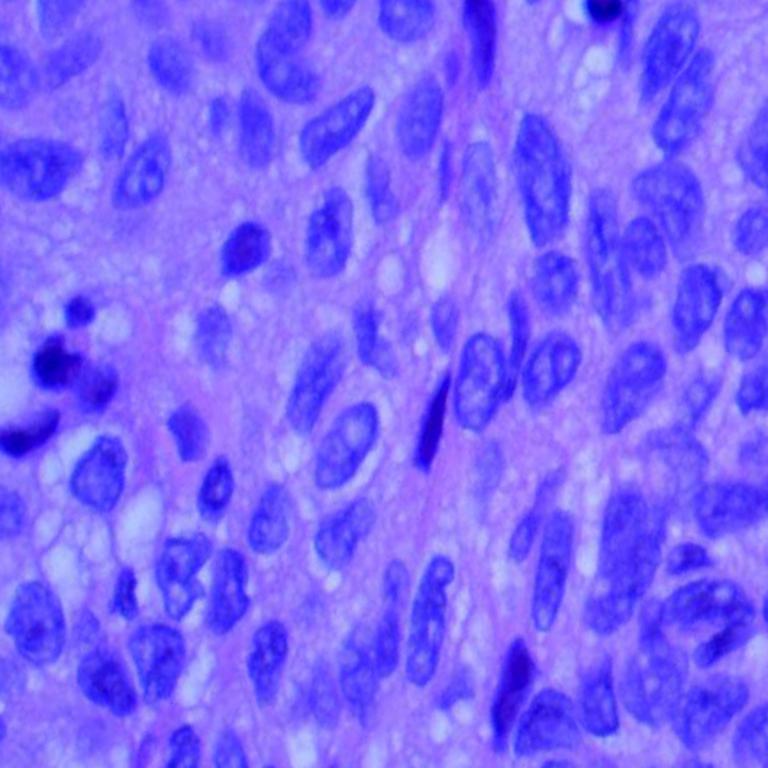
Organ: lung
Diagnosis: squamous carcinomas